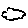
Label: cloud